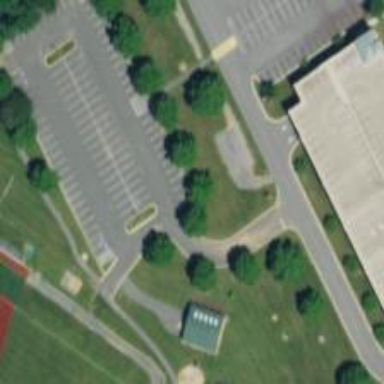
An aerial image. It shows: Parking area.